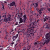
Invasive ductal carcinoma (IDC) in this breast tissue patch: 1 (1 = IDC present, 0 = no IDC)